Aerial crown-view tile of a tropical tree (Barro Colorado Island, Panama), acquired 20250616:
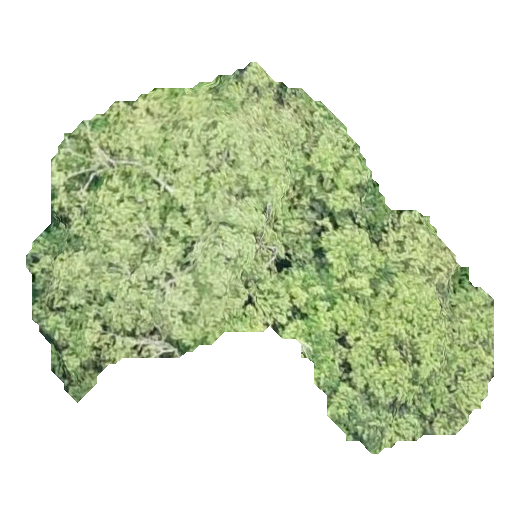
Species: Quararibea stenophylla
GBIF accepted scientific name: Quararibea stenophylla
Crown area: 159.749 m²